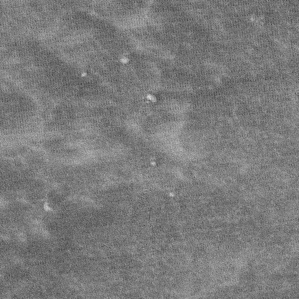
Label: frost